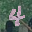
Label: 4